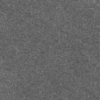
Label: dusty